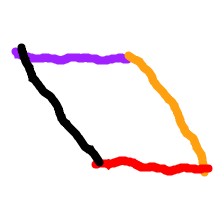
Shape: parallelogram